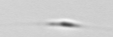
Label: Cylindrotheca_morphotype1